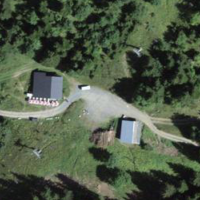
EUNIS habitat code: 23
Species observed at this site:
Petasites albus
Plantago major